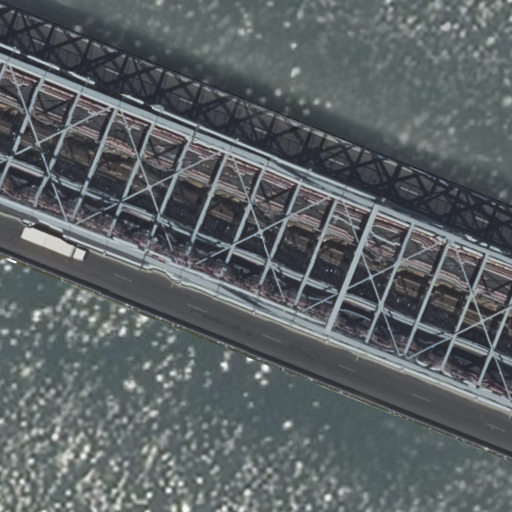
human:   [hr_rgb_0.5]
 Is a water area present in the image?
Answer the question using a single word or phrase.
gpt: yes

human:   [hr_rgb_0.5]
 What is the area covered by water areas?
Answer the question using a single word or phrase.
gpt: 10607m2

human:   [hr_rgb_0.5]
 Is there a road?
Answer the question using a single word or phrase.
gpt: yes

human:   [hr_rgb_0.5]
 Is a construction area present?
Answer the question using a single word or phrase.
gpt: no

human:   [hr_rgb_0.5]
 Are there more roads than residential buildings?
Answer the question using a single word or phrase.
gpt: yes

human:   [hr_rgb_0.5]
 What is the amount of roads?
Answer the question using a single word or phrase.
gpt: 6

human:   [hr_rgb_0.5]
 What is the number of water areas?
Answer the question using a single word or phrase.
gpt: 1

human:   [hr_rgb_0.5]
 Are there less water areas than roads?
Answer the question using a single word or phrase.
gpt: yes

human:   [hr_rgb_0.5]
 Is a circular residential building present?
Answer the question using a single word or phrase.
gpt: no

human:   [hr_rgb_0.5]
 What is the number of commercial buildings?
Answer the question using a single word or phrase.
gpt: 0

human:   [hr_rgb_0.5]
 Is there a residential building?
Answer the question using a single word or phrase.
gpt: no

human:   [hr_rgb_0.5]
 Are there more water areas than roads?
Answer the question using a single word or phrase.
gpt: no

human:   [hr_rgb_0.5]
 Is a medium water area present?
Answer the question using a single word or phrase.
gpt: no

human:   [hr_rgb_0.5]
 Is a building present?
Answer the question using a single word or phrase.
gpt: no

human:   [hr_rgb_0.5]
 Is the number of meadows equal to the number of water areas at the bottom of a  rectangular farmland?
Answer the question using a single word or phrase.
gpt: yes

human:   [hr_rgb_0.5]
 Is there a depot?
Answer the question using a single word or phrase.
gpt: no

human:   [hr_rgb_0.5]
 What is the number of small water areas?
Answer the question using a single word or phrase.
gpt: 0

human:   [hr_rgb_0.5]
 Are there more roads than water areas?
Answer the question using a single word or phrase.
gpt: yes

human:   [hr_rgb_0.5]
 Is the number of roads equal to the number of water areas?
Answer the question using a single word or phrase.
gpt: no

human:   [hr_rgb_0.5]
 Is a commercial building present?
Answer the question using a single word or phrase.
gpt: no

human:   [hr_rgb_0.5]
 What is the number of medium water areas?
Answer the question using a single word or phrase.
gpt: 0

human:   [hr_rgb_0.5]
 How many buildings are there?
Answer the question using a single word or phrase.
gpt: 0

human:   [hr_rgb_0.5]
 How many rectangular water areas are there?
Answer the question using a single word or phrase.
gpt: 1

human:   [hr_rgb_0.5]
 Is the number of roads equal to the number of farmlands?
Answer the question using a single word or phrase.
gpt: no

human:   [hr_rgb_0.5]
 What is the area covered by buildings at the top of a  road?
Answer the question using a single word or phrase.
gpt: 0m2

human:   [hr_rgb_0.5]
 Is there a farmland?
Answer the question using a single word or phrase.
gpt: no

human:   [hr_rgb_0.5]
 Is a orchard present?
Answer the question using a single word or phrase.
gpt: no

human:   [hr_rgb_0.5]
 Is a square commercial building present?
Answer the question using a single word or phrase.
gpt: no

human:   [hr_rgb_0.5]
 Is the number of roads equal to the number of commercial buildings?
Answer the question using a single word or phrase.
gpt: no

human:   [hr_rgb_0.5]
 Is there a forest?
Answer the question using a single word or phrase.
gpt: no

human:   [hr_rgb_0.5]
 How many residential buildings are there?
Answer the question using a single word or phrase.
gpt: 0

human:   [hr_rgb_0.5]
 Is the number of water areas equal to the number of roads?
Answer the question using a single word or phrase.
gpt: no

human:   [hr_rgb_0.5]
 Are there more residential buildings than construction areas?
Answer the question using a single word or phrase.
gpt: no

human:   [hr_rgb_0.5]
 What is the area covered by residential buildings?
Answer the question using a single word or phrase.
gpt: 0m2

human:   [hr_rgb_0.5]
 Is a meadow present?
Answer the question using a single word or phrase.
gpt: no

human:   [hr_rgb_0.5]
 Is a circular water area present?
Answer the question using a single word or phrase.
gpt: no

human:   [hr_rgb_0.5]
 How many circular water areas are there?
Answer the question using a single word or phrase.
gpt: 0

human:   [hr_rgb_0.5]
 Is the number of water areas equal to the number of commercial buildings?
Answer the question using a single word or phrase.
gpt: no

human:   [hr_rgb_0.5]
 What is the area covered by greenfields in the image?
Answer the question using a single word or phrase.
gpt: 0m2

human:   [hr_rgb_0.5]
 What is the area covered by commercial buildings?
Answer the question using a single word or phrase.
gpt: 0m2

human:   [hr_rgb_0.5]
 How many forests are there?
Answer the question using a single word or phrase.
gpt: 0

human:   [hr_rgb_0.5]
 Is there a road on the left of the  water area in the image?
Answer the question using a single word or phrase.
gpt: no

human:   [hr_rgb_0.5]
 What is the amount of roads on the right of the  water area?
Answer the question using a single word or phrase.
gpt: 0

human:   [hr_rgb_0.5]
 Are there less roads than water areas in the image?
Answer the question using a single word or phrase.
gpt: no

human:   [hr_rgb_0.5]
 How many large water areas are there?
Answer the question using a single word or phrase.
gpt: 1

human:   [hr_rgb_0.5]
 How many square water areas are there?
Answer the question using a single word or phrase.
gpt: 0

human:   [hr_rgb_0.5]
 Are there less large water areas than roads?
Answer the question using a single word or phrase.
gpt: yes

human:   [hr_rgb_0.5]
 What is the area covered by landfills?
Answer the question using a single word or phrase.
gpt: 0m2

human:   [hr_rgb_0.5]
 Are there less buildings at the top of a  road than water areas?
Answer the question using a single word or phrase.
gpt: yes

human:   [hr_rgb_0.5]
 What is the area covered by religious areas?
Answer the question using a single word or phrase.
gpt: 0m2

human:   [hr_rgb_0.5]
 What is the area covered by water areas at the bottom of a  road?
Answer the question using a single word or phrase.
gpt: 0m2

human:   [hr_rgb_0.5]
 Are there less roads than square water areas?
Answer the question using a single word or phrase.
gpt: no

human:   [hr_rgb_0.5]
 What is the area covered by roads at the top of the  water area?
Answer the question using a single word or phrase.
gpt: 0m2

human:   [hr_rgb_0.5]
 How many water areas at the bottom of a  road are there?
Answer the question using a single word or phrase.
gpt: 0

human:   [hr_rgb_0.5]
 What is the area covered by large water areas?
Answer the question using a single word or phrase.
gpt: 10607m2

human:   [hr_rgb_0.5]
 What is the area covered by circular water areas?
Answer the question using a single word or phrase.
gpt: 0m2

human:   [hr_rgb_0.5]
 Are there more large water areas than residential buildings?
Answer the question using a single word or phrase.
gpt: yes

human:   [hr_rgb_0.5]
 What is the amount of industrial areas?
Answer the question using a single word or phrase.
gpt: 0

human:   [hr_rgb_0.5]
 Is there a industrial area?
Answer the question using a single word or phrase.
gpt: no

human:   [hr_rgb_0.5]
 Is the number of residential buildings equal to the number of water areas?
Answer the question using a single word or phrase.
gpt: no

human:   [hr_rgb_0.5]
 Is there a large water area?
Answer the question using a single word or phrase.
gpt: yes

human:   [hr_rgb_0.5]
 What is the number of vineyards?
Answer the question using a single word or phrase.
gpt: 0

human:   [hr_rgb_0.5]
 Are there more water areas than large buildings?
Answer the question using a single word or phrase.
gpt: yes

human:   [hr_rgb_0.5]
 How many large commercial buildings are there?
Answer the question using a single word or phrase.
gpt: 0